Brain MRI, modality: ceT1
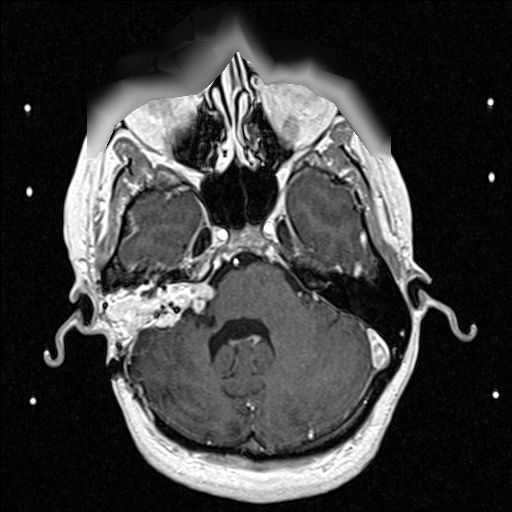